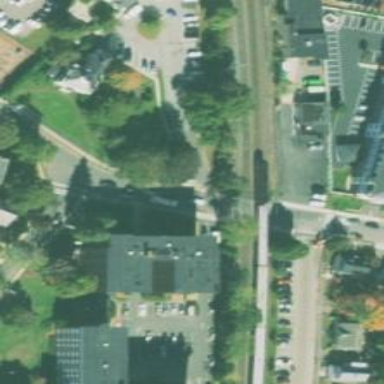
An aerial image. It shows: Railway level crossing.